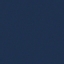
Land use / land cover class: SeaLake